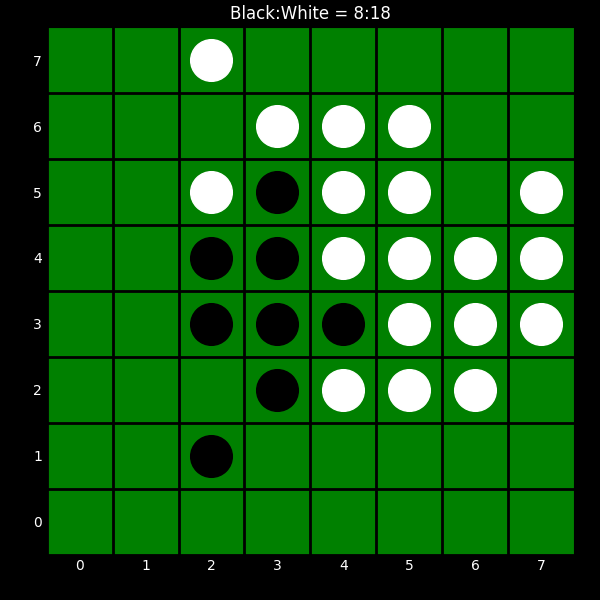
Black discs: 8
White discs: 18